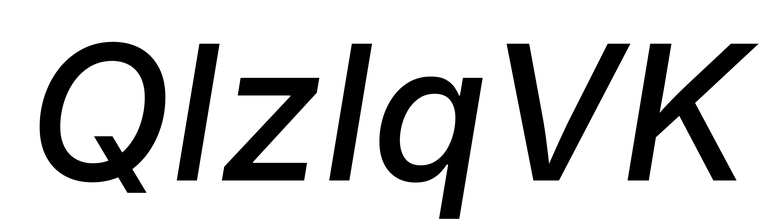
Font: Inter-Italic_Medium_Italic